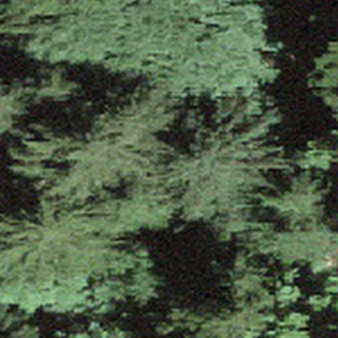
Label: other